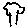
Label: tree